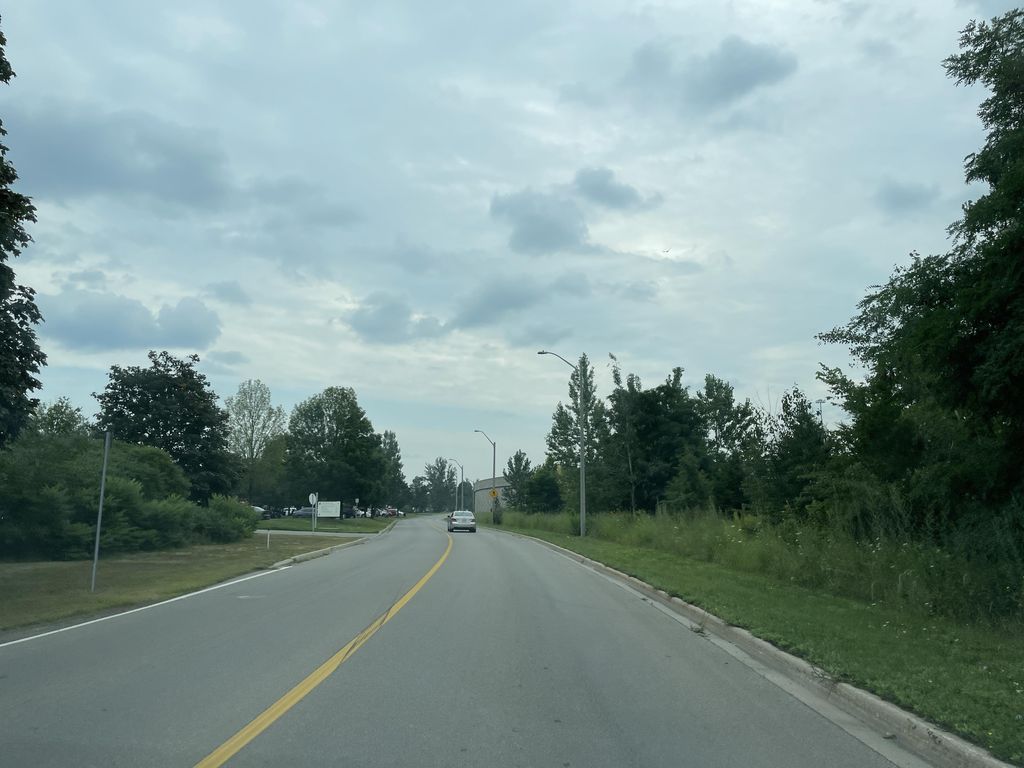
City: hamilton